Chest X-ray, AP view. Patient: 49 years old, sex M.
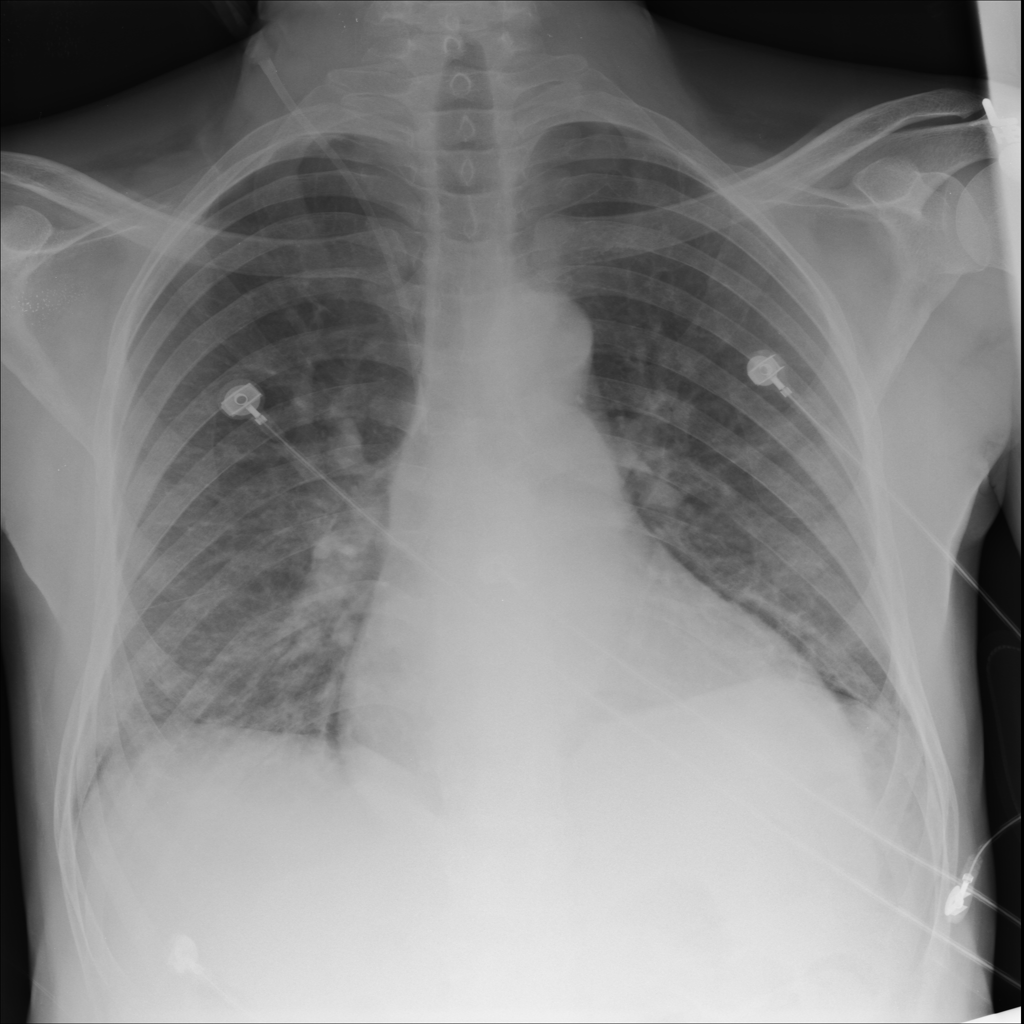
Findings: No Finding